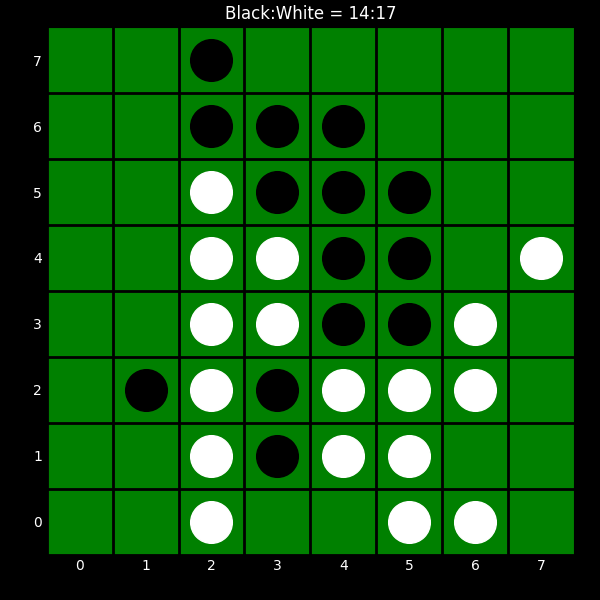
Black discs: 14
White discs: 17